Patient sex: M
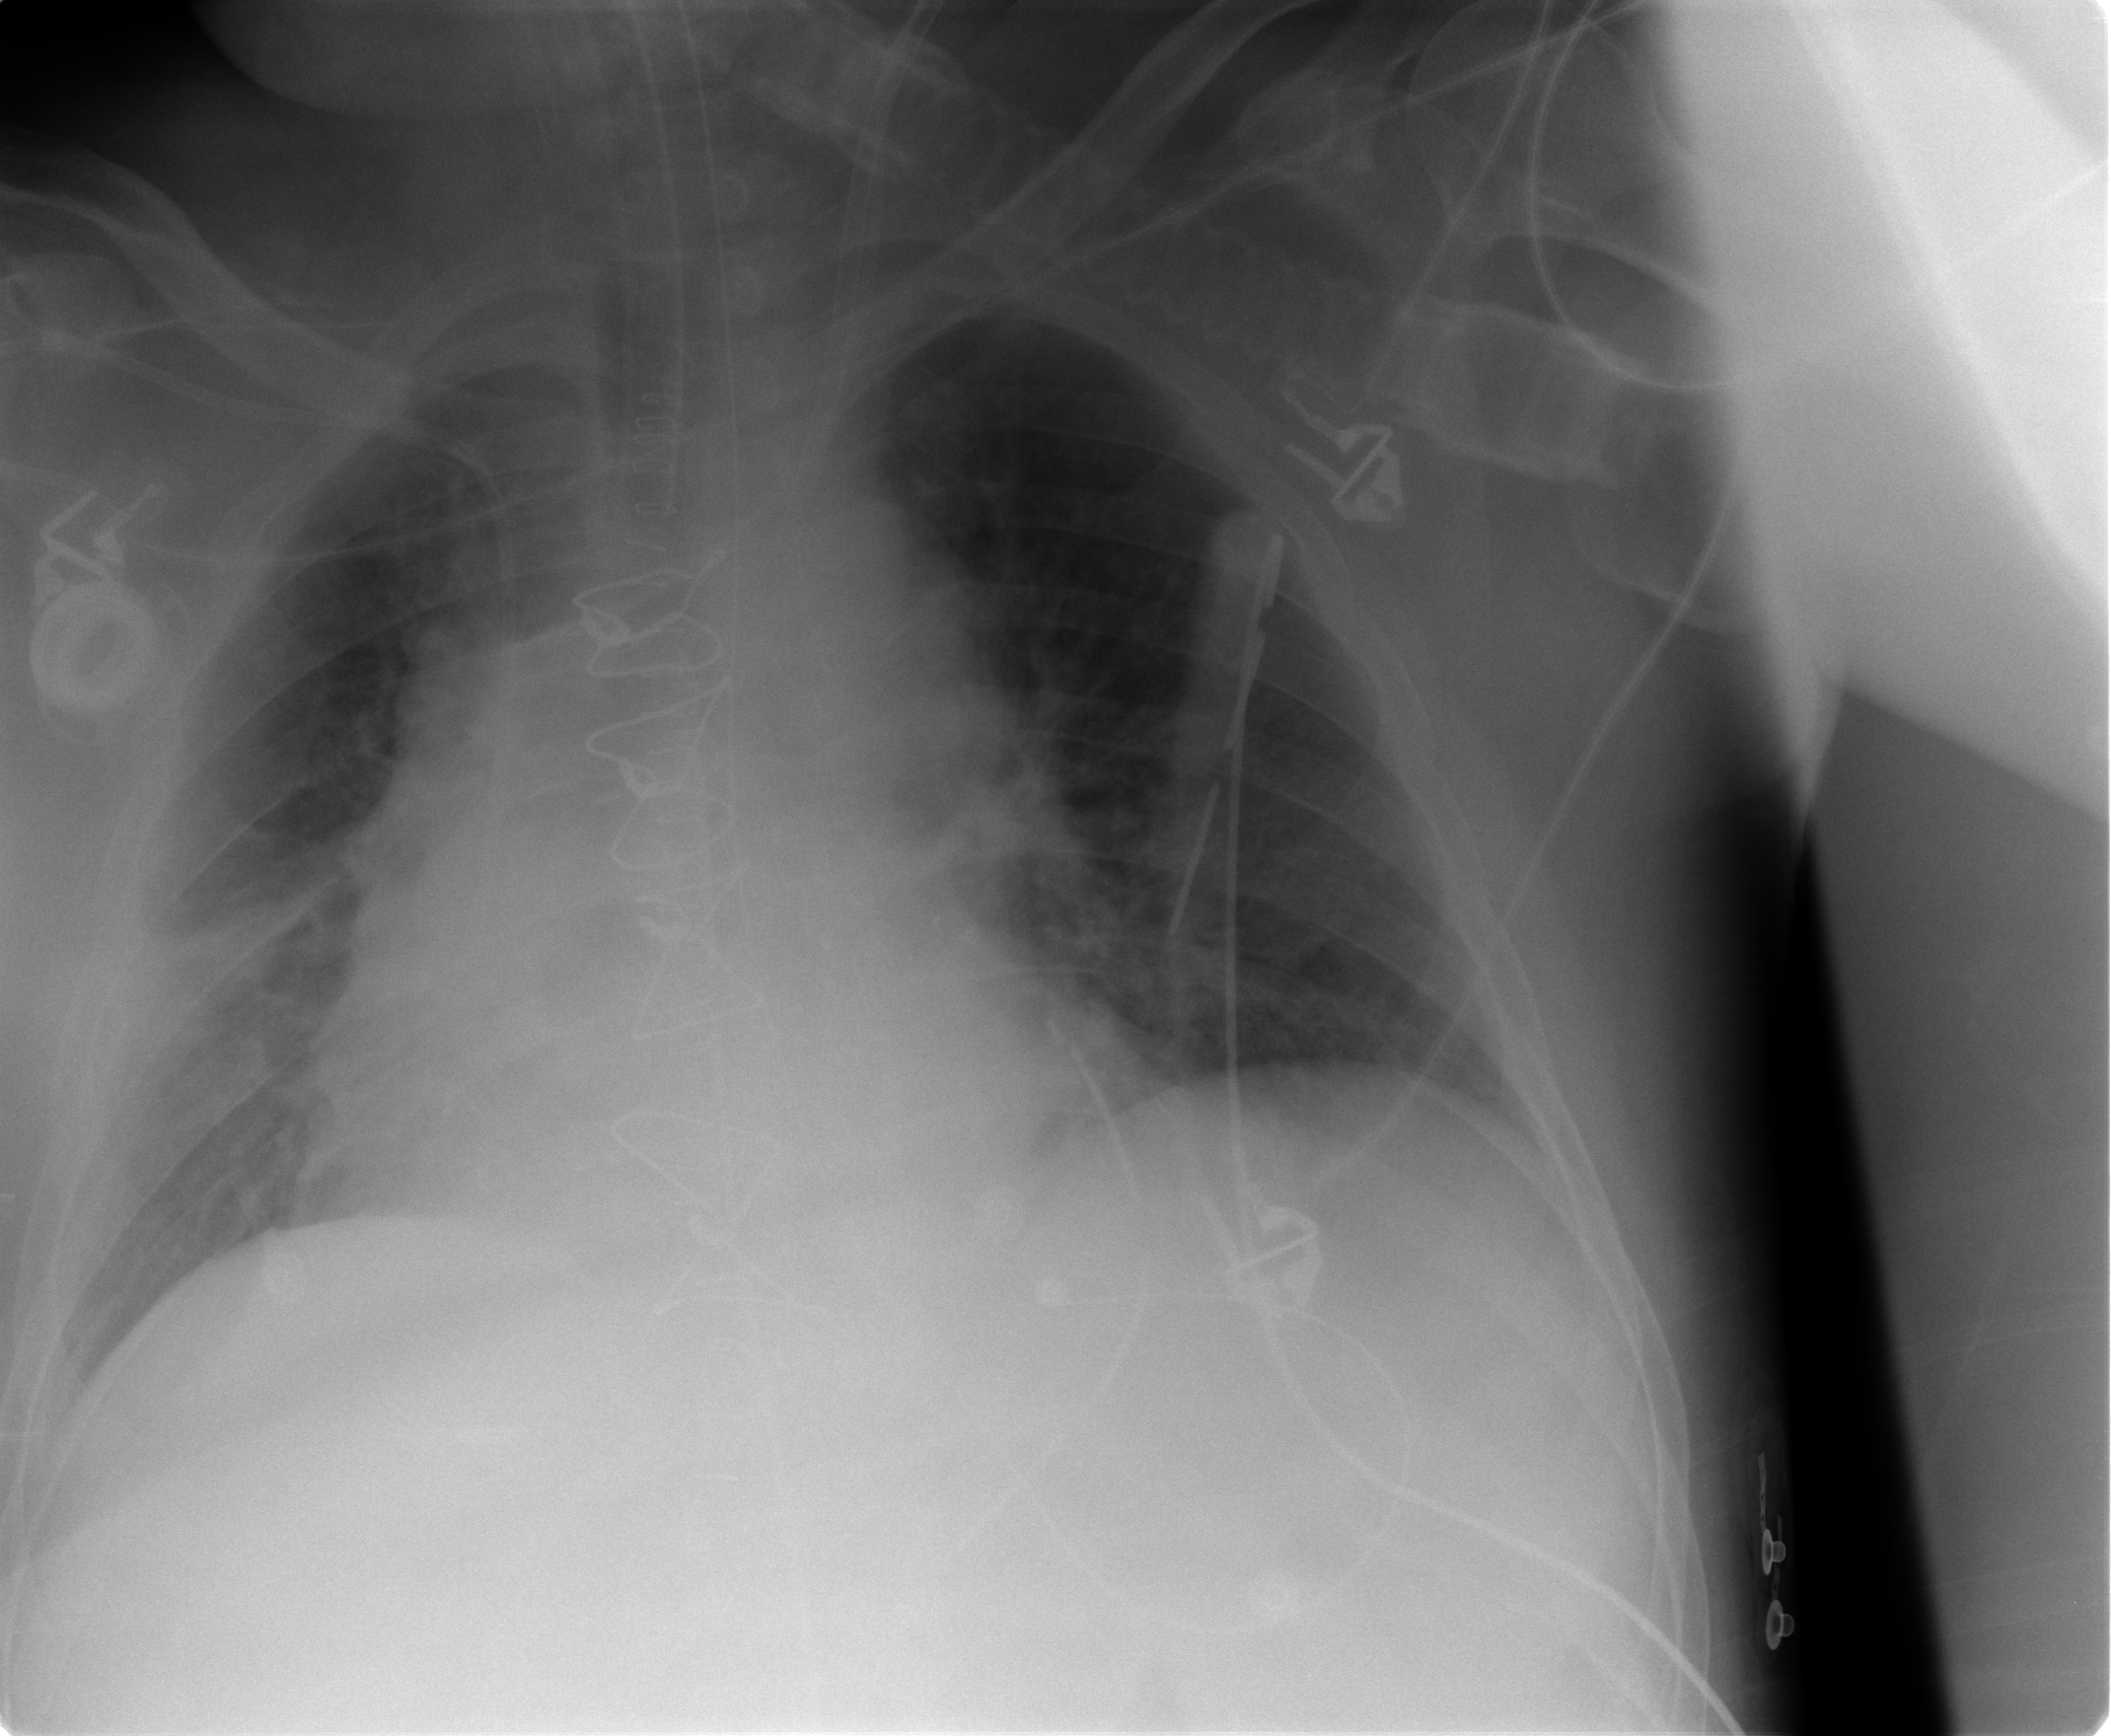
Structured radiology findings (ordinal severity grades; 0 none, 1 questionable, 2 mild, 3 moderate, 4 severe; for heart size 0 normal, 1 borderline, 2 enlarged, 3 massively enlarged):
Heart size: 2
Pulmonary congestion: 2
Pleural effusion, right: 1
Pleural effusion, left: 0
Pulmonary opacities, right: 2
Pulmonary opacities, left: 0
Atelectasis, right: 2
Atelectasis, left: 0